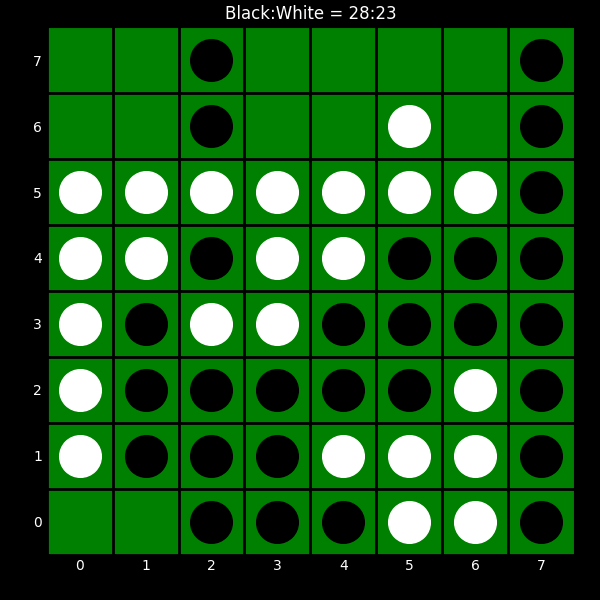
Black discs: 28
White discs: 23